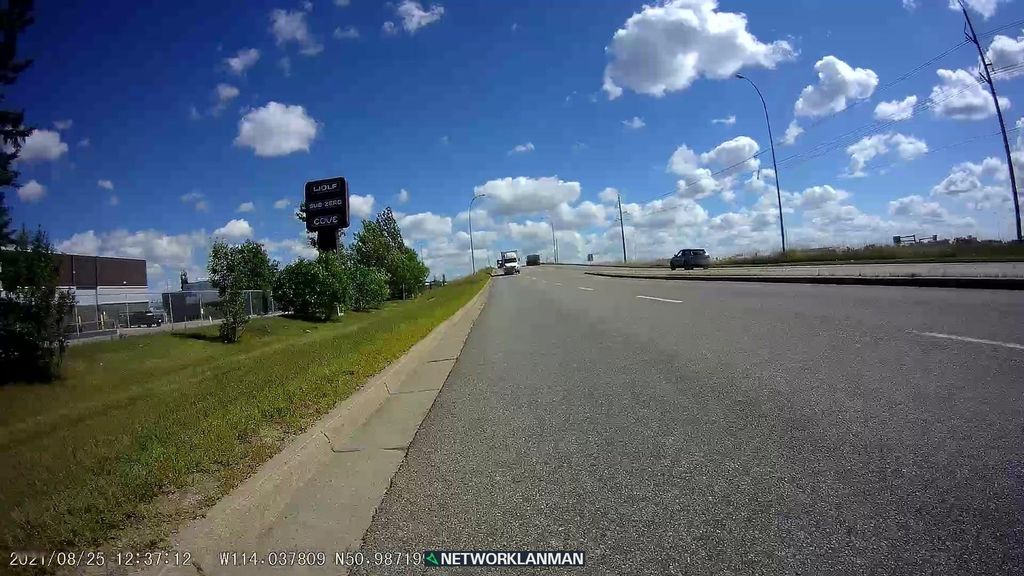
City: calgary